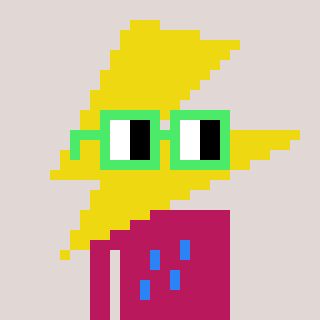
a pixel art character with square light green glasses, a lightning bolt-shaped head and a darkpink-colored body on a warm background